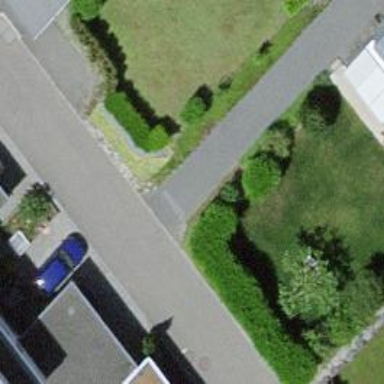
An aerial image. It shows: Paved driveway designated as service road.